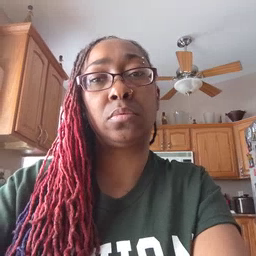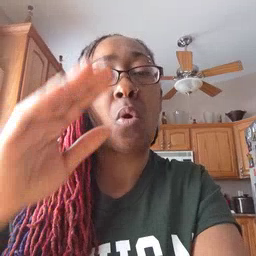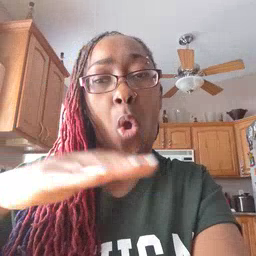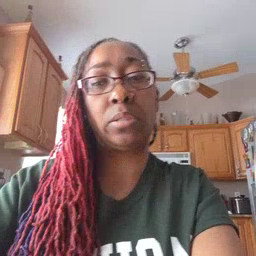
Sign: on